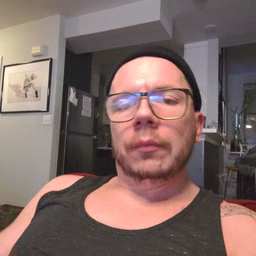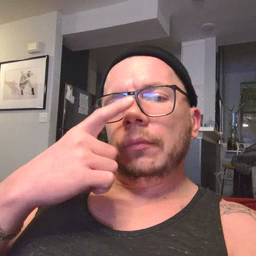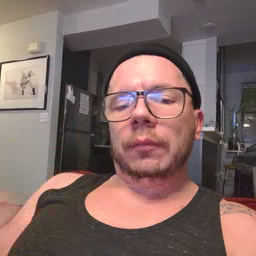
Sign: nose